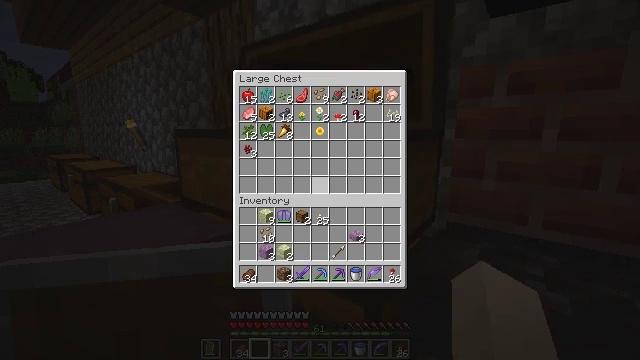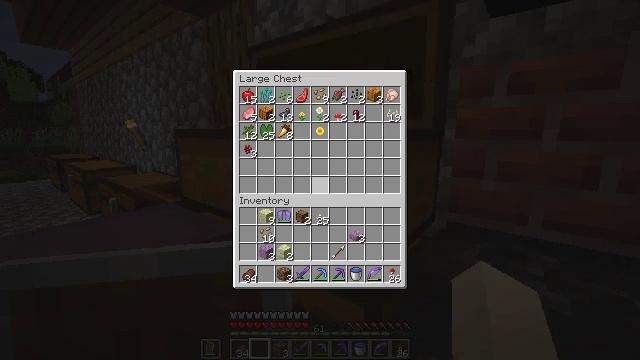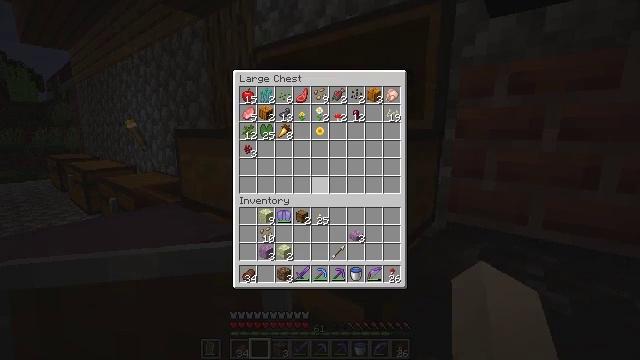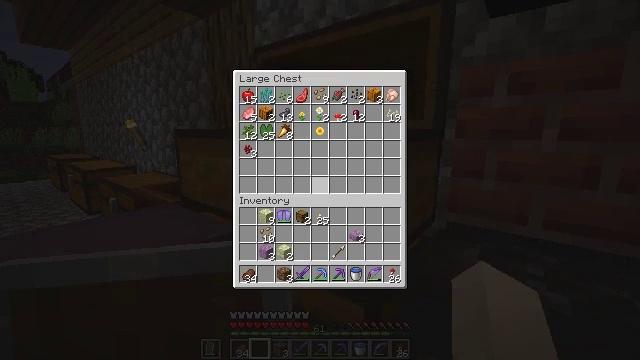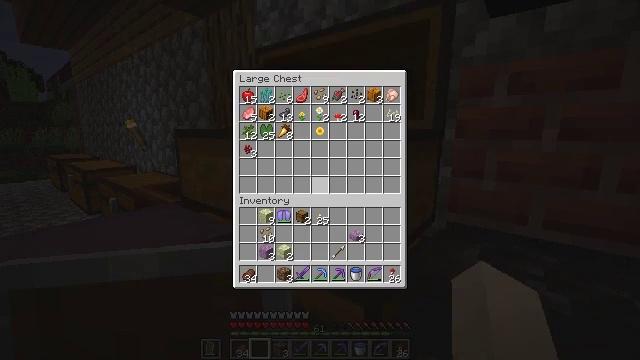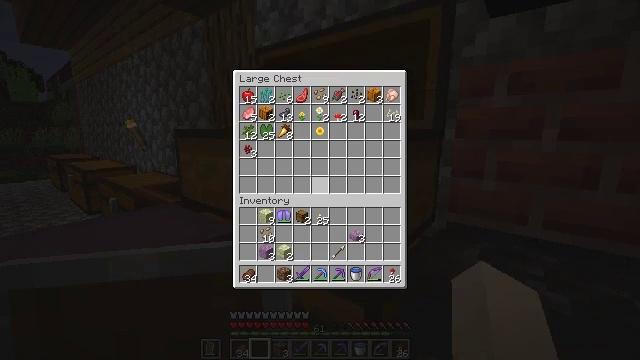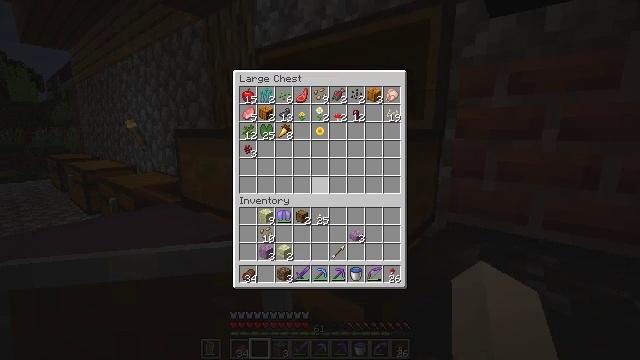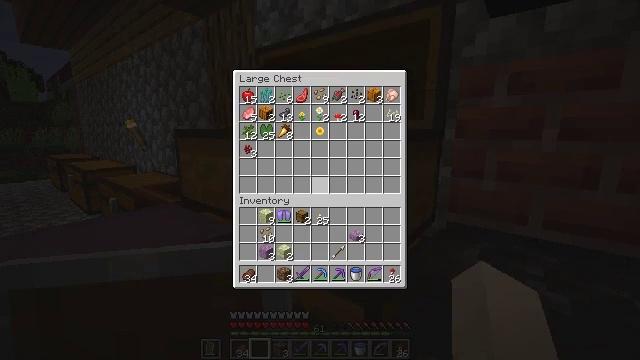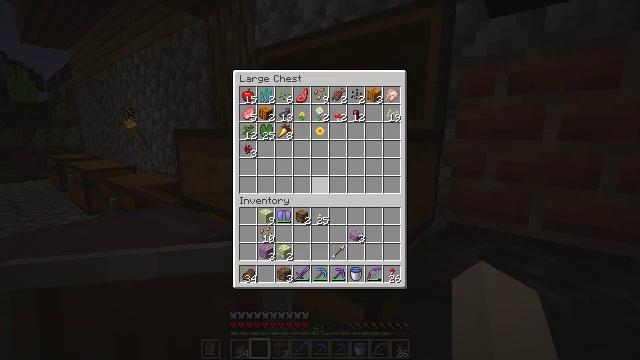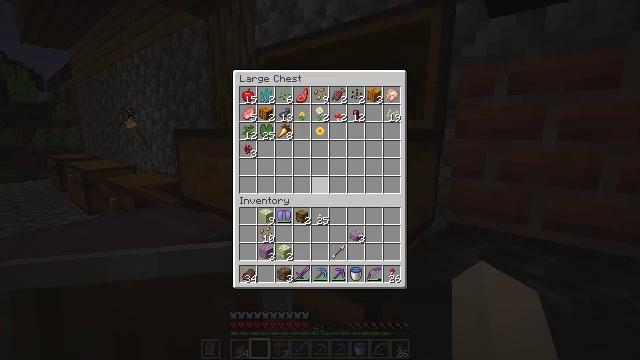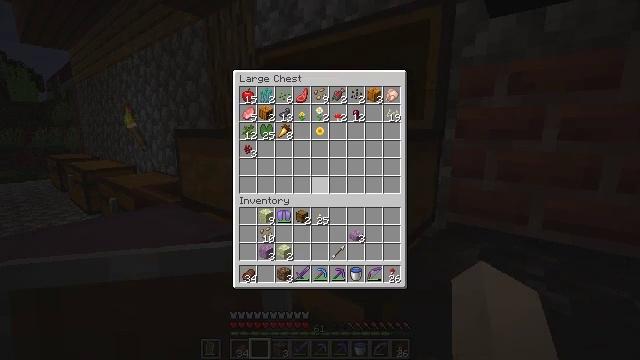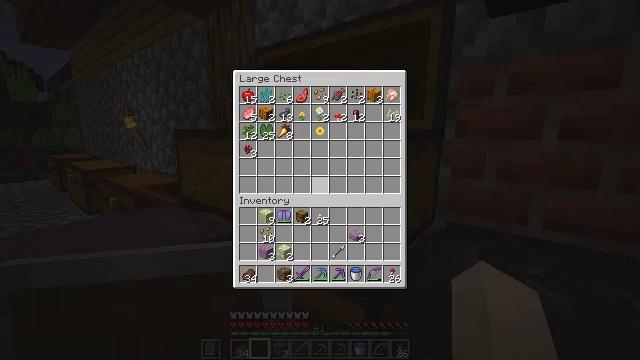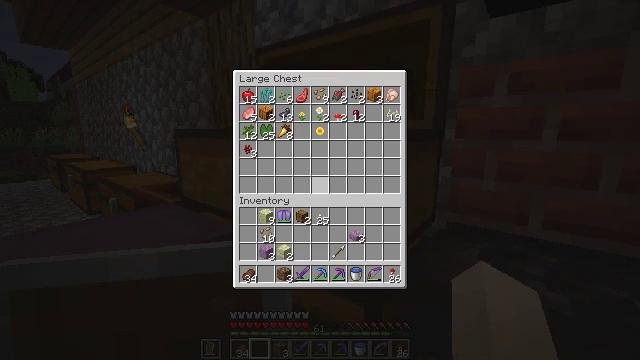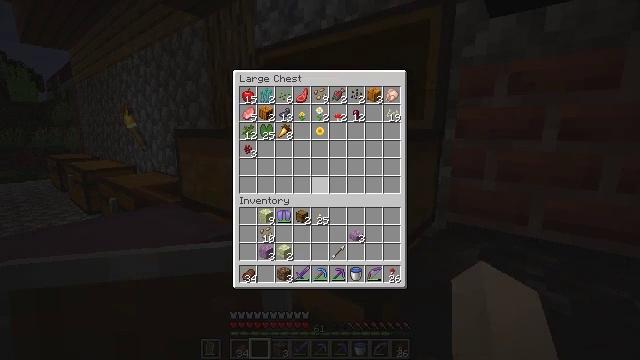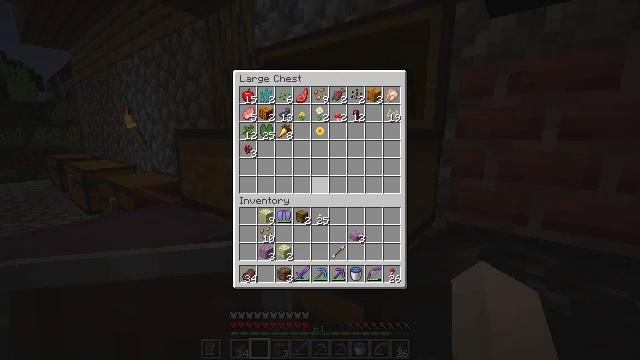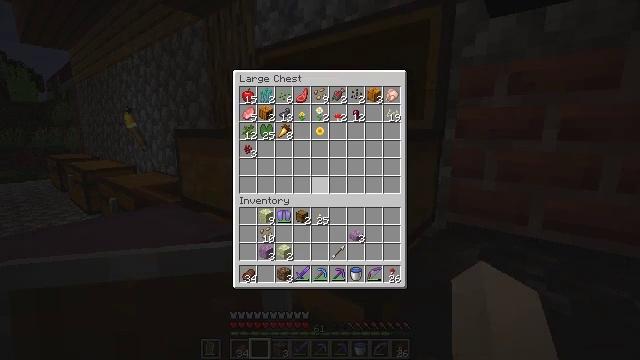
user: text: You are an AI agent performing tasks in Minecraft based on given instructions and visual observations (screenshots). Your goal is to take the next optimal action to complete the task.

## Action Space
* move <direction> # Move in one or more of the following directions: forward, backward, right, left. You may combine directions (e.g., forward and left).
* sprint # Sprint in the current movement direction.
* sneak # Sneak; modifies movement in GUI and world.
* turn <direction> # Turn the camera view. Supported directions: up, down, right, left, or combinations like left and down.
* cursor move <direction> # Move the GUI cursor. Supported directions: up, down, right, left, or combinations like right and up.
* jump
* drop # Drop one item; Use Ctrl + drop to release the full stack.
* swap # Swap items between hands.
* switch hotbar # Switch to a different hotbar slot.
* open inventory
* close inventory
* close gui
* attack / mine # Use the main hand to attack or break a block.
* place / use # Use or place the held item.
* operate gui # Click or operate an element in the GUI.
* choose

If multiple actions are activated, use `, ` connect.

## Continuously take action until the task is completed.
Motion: motion action
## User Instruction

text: Mine the shulker box.
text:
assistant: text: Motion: no_op
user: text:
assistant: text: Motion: no_op
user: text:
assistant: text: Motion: no_op
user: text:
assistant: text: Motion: no_op
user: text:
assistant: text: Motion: no_op
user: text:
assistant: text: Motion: no_op
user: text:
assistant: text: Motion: no_op
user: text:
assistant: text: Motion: no_op
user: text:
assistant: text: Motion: no_op
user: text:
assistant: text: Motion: no_op
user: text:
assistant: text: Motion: no_op
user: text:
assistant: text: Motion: no_op
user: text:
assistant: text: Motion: no_op
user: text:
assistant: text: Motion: no_op
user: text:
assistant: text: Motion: no_op
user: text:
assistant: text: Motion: open inventory
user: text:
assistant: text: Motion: turn right and down, open inventory
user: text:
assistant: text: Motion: turn left and down
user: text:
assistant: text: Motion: turn left and down
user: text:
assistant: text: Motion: turn left and down
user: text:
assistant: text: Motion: no_op
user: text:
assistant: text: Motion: use / place
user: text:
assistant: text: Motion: use / place
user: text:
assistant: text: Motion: use / place
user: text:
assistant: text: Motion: no_op
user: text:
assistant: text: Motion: no_op
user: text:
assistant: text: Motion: no_op
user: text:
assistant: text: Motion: no_op
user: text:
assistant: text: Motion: no_op
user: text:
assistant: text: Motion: no_op